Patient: sex M, age 72
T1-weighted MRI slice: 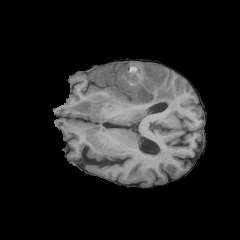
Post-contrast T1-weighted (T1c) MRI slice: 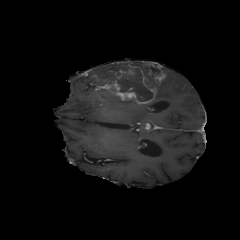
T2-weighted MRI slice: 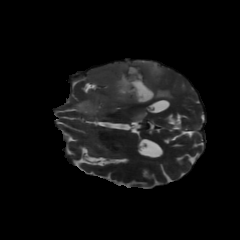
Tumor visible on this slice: yes
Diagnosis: Glioblastoma, IDH-wildtype
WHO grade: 4